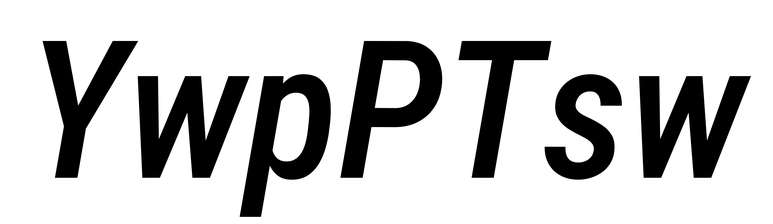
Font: Roboto-Italic_Condensed_Medium_Italic